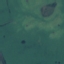
Land use / land cover class: Pasture